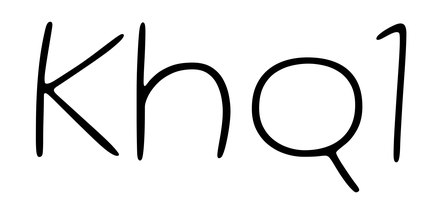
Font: Gluten_Thin